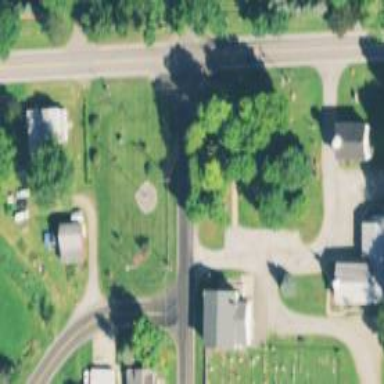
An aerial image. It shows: Memorial site with historic significance.